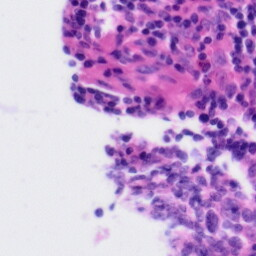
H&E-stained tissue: Tonsil